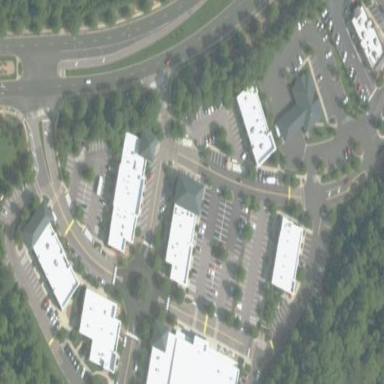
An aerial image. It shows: Retail area.